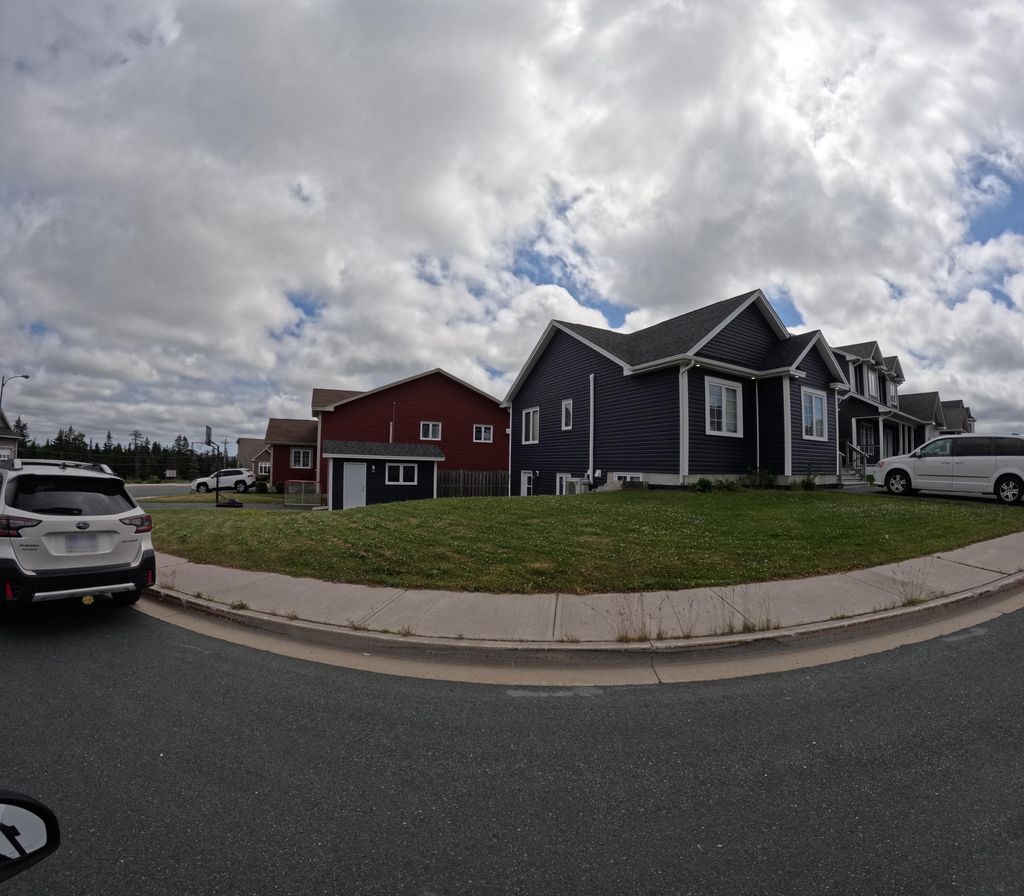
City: st_johns